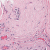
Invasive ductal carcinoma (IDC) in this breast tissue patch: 1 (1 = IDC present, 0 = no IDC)